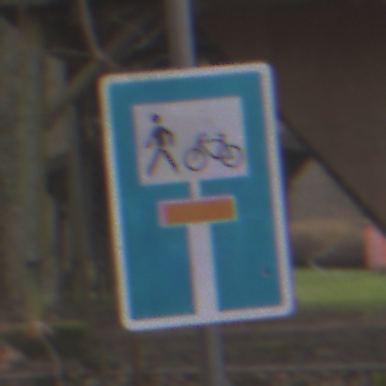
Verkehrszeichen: SackgasseRadverkehrFussgaengerDurchlaessig
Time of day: MorningAfternoon
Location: Outdoor (Nature)
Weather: Overcast
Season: Autumn
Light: Natural